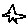
Label: star